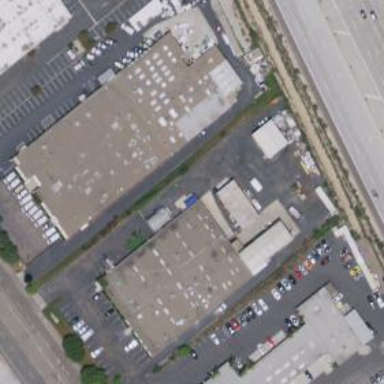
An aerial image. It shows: Industrial building.